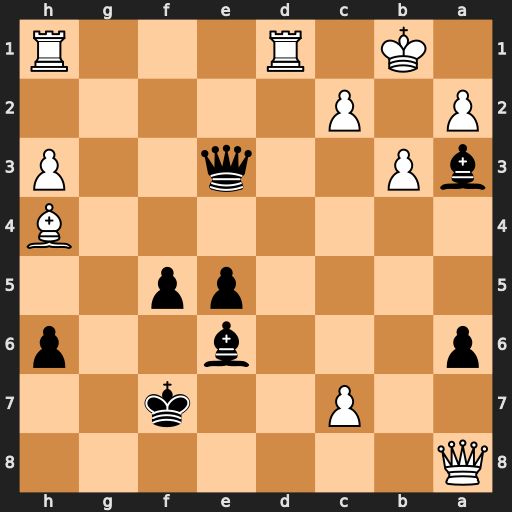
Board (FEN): Q7/2P2k2/p3b2p/4pp2/7B/bP2q2P/P1P5/1K1R3R
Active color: b
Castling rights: -
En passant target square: -
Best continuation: Qc3 Rd7+ Bxd7 Qd5+ Be6 Qxe6+ Kxe6 c8=Q+ Qxc8